Field crop: maize
Growth stage: 1
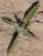
Species: atriplex